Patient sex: F
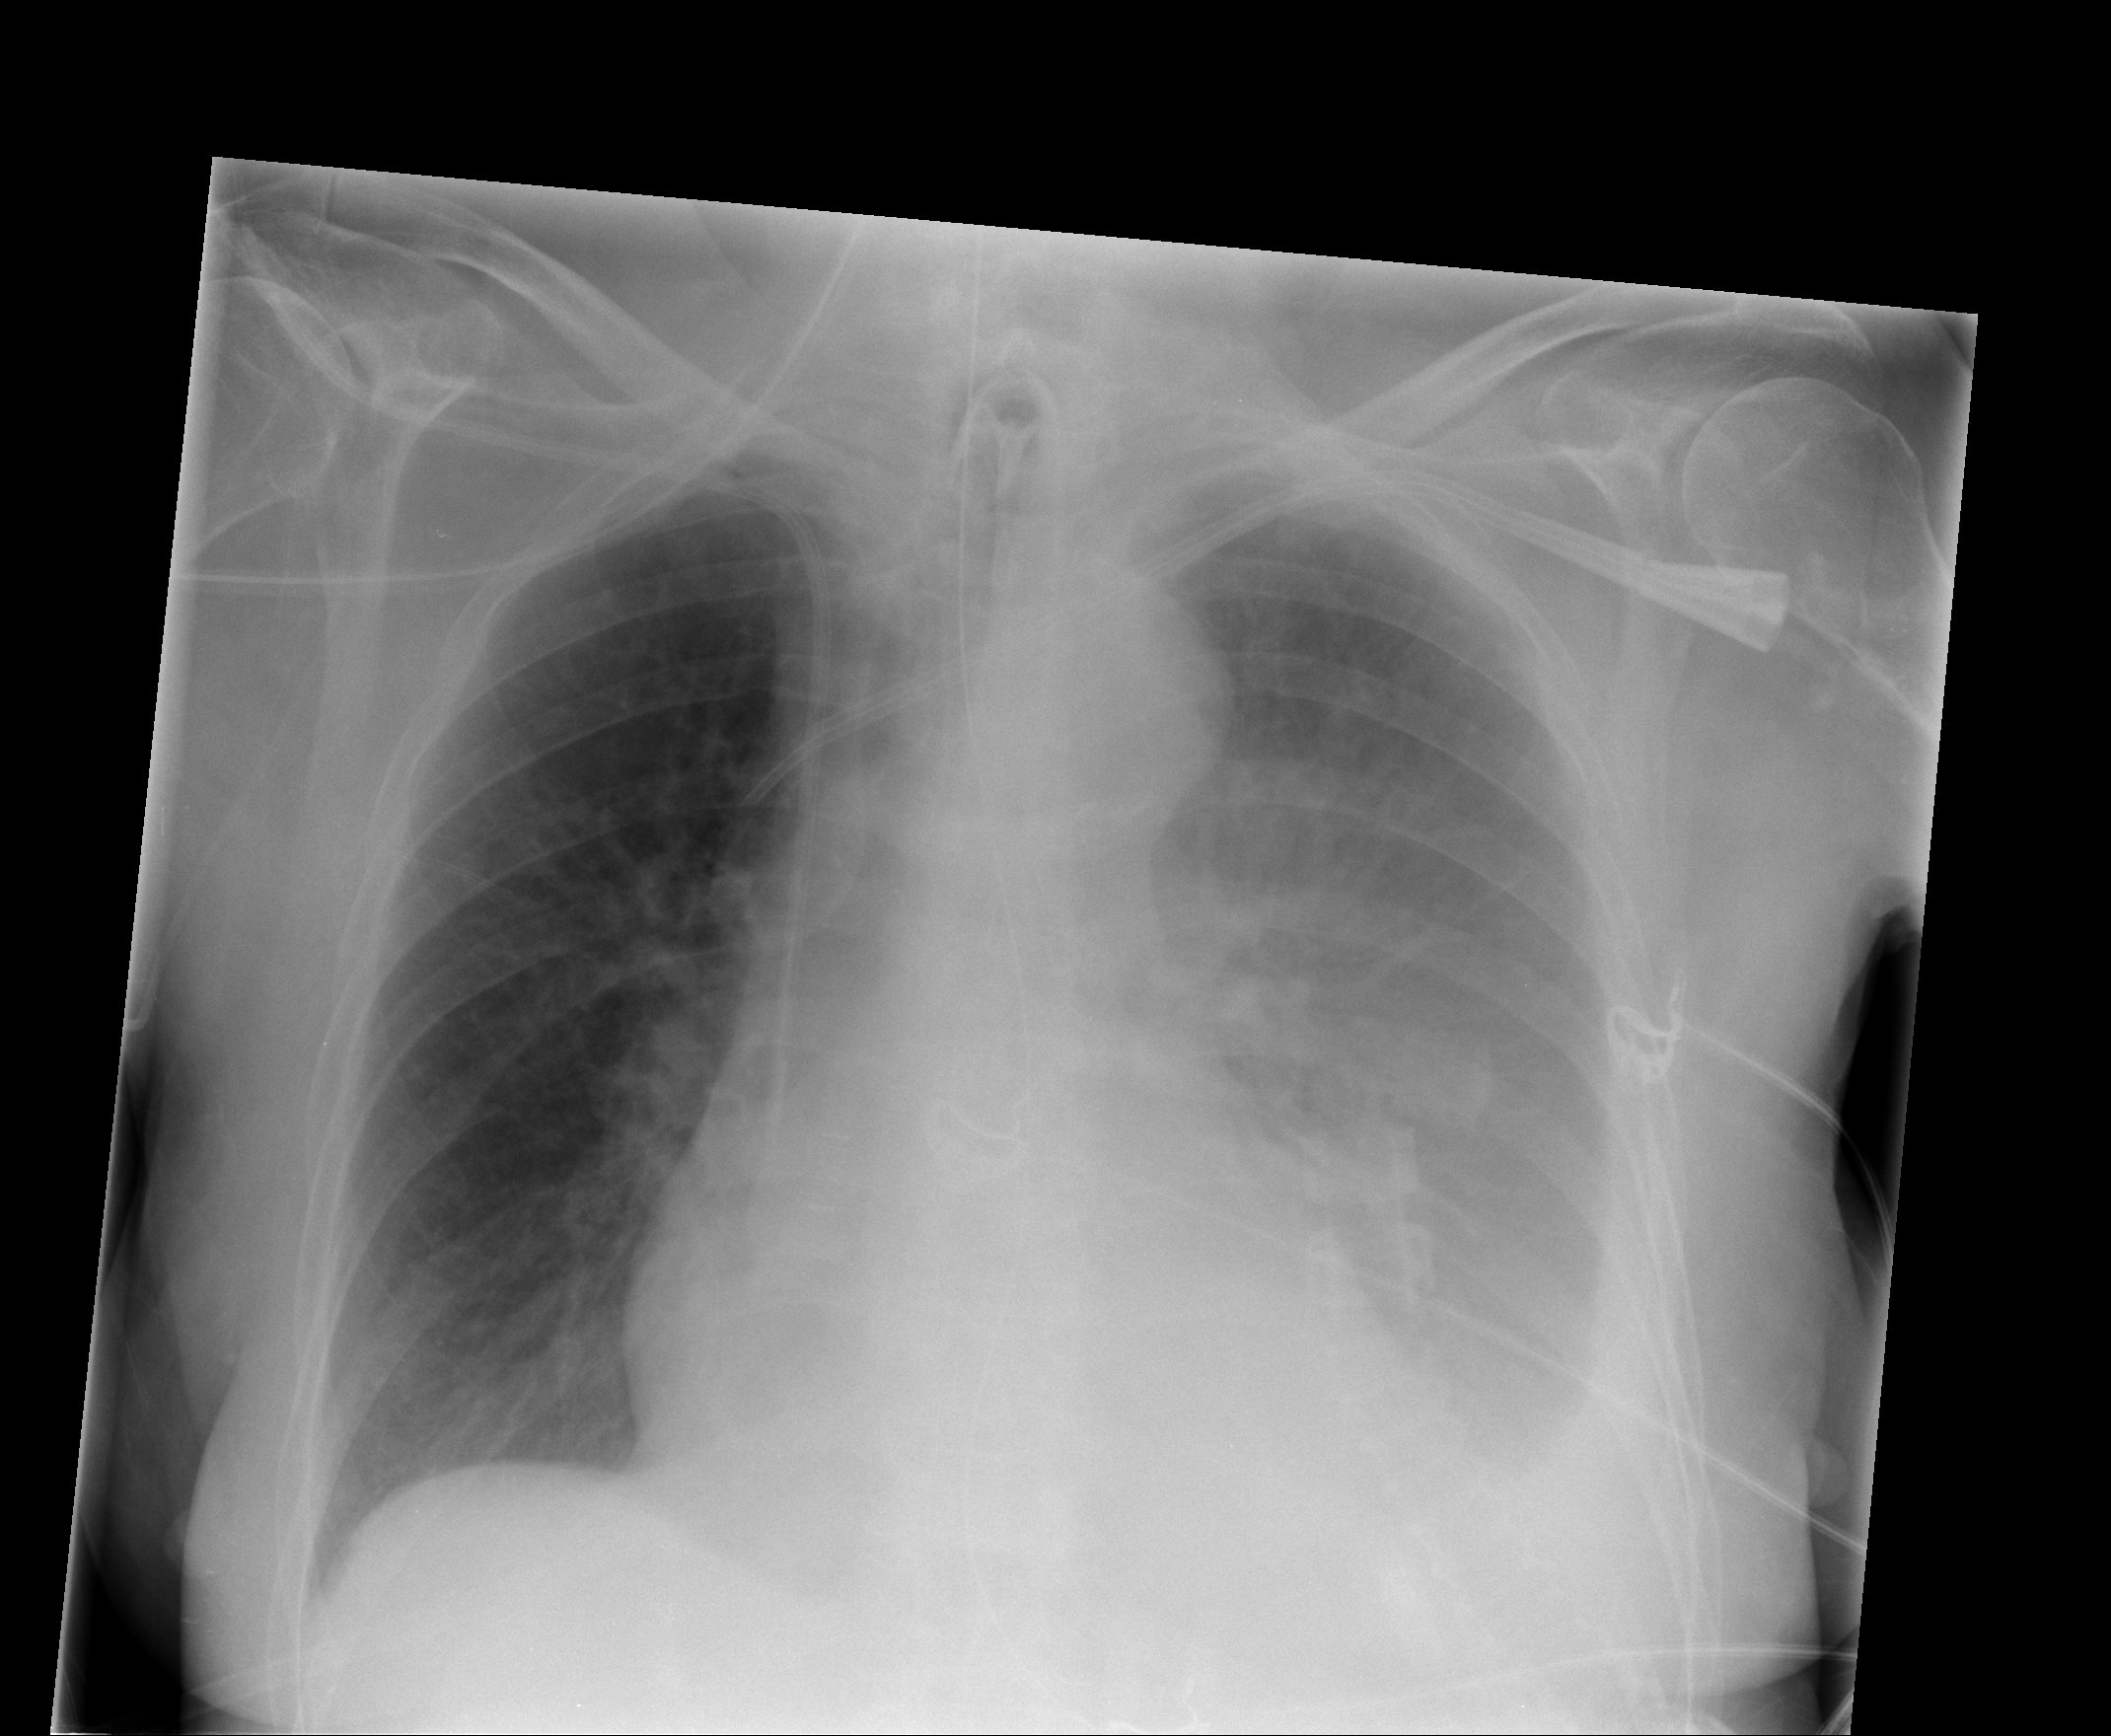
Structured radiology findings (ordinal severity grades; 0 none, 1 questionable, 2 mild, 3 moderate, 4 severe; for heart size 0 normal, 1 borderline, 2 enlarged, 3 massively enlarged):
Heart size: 1
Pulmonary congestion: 0
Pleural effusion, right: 0
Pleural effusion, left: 3
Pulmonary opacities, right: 0
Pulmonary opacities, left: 0
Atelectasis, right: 0
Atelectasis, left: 2